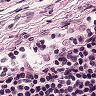
Metastatic tissue present: no